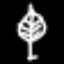
Label: leaf